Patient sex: M
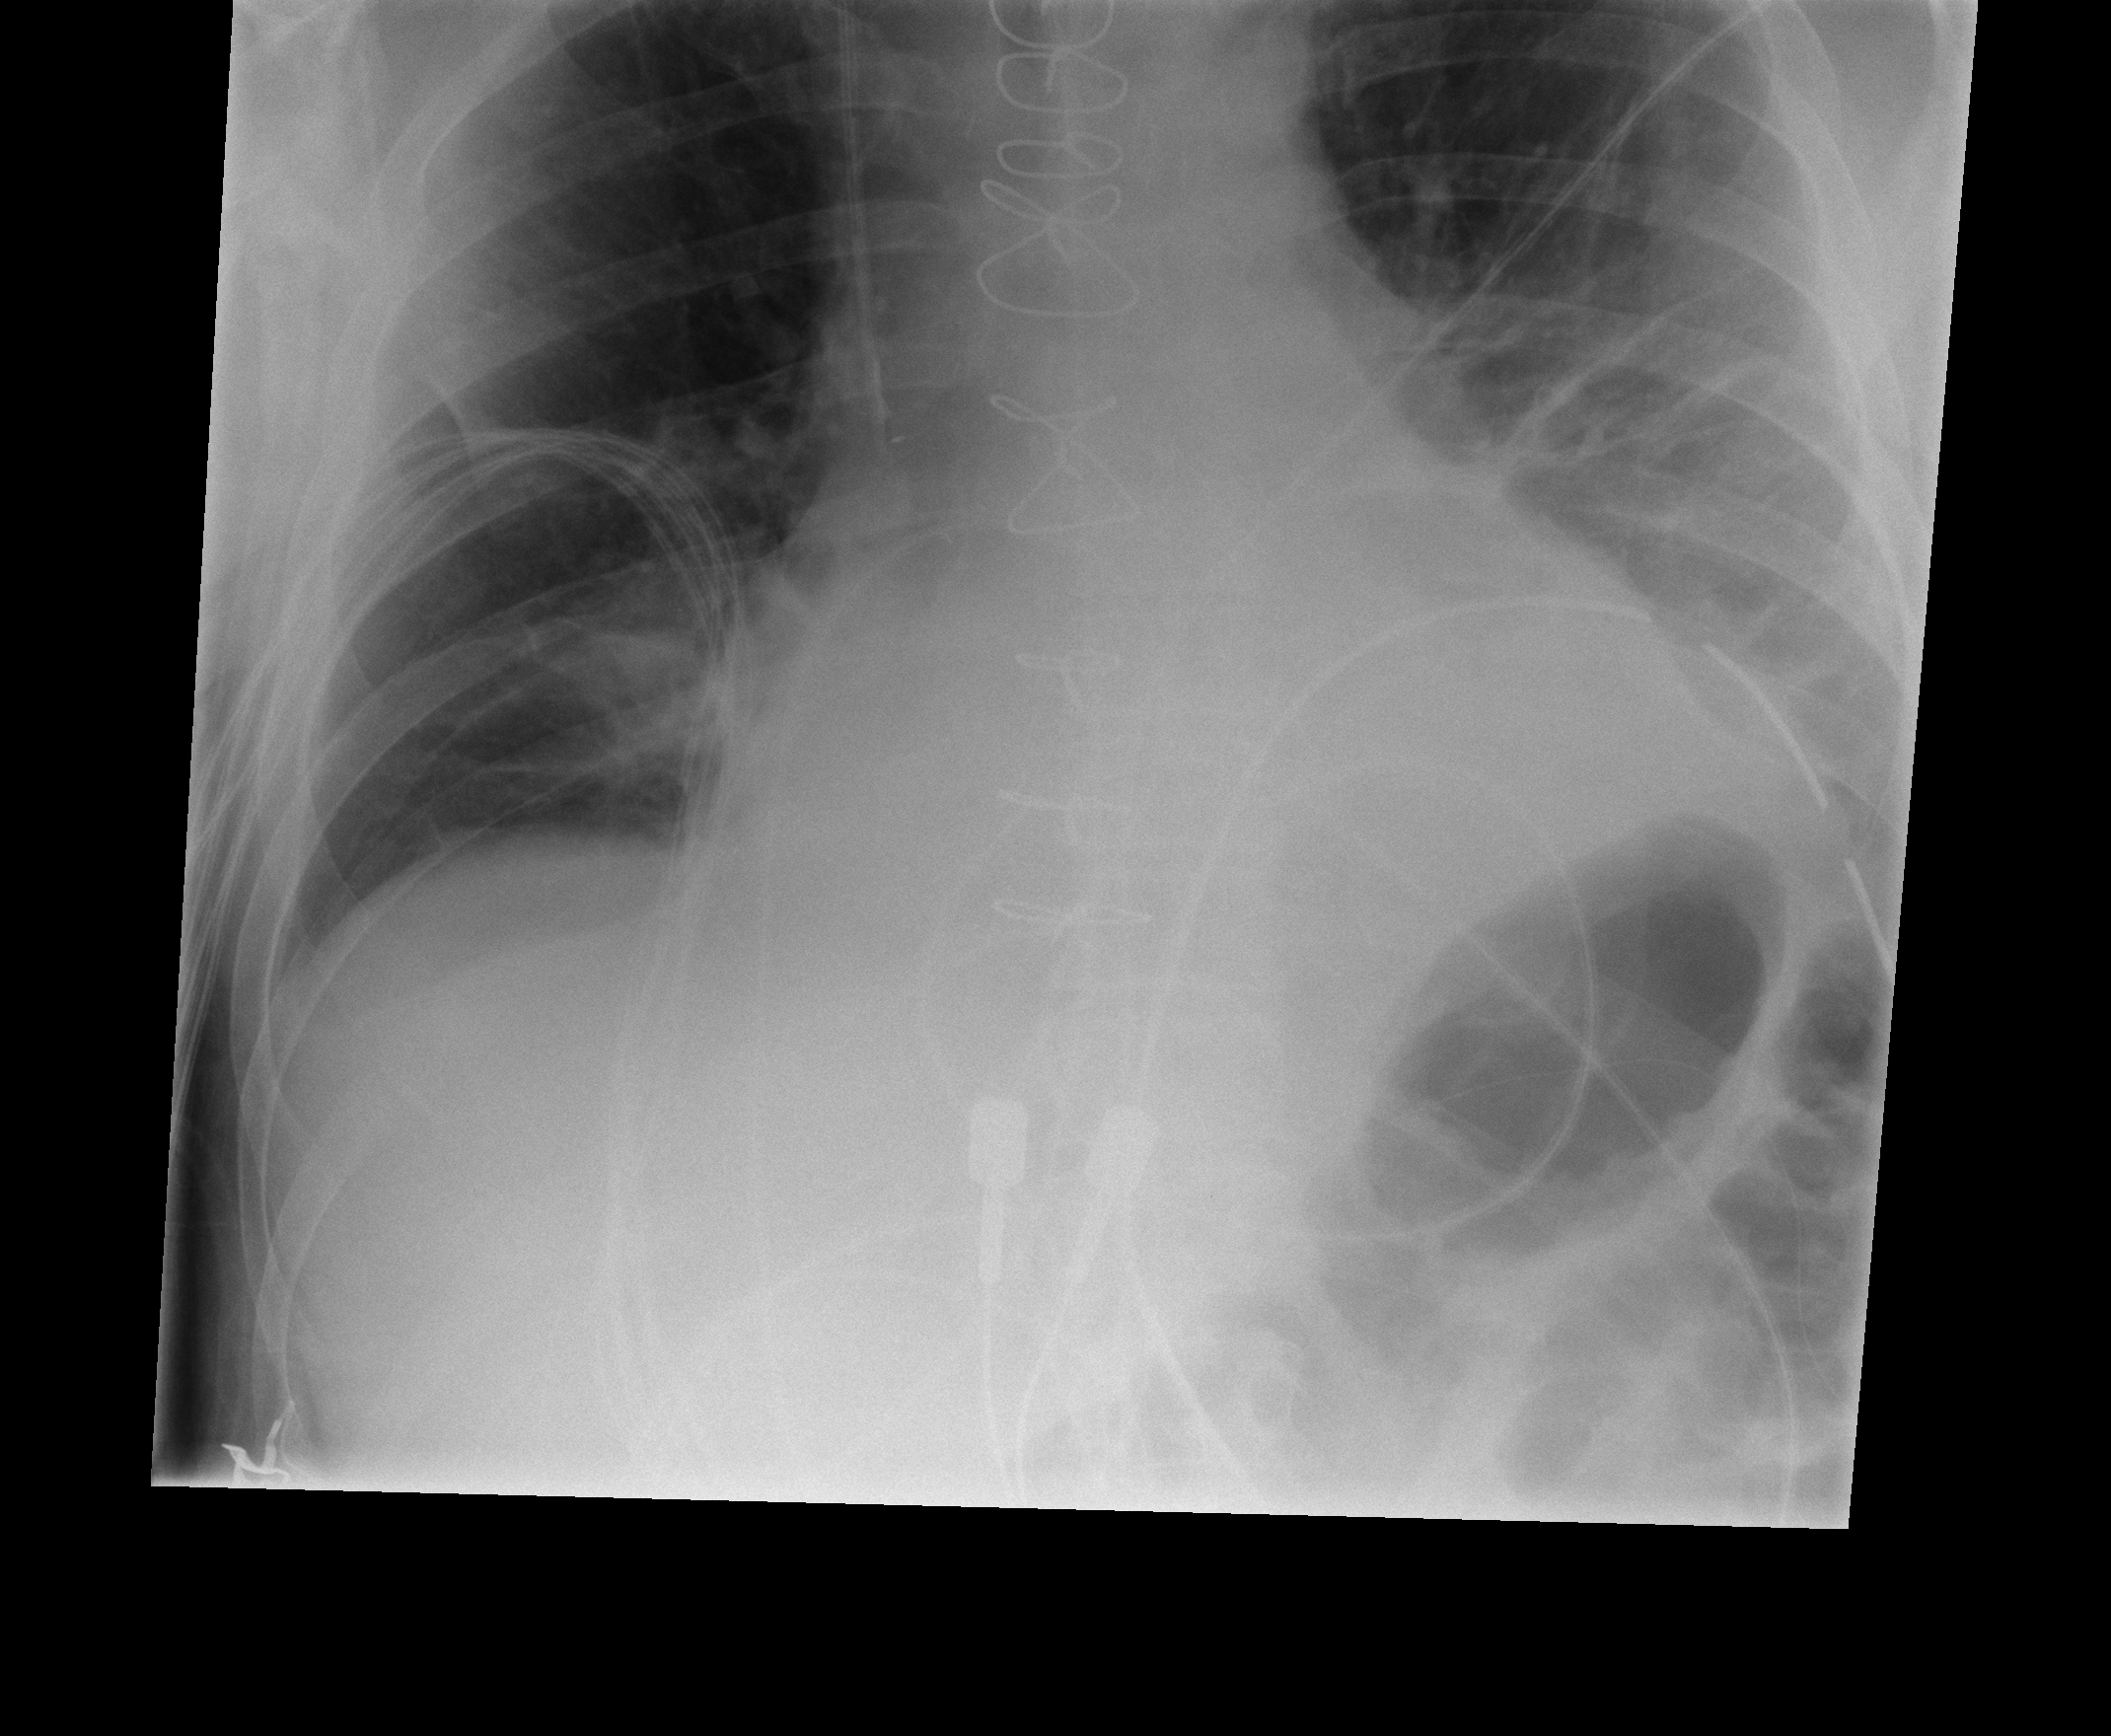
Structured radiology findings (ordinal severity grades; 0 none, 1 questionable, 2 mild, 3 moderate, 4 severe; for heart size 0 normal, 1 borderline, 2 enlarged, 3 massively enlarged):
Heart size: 3
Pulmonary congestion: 2
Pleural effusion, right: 0
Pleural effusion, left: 2
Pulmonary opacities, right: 0
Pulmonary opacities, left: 0
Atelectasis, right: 2
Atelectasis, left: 3